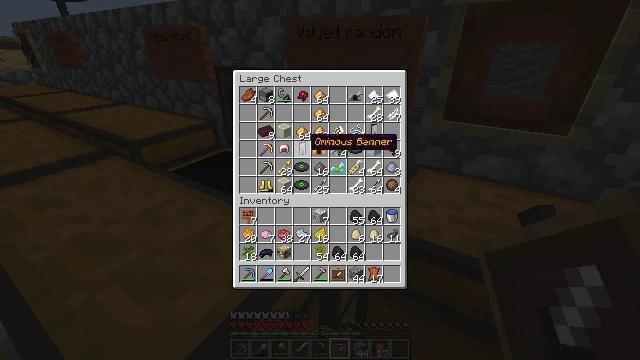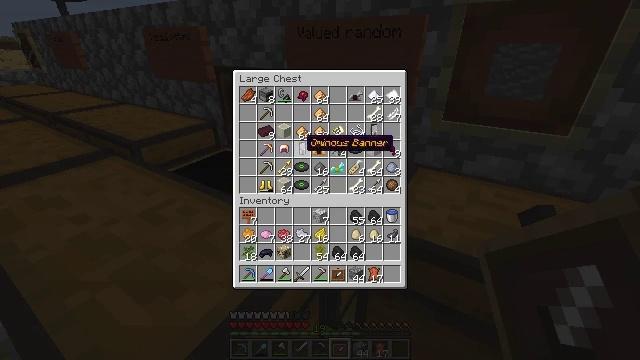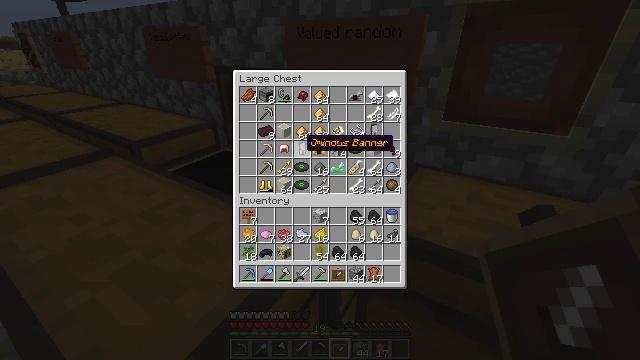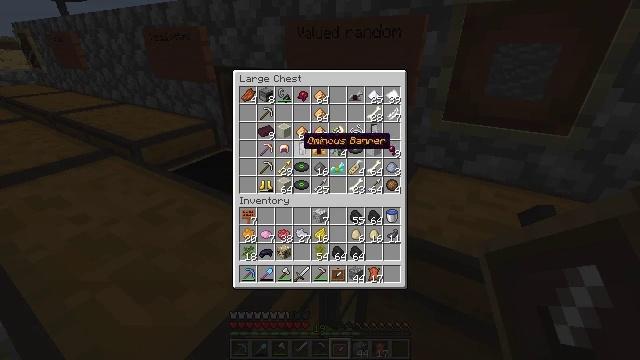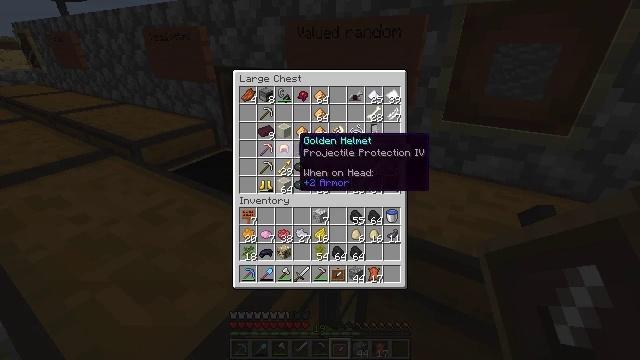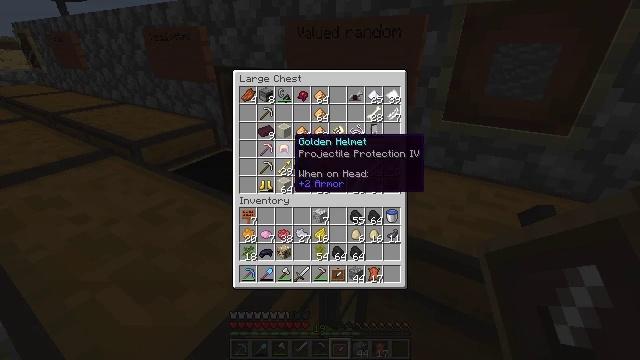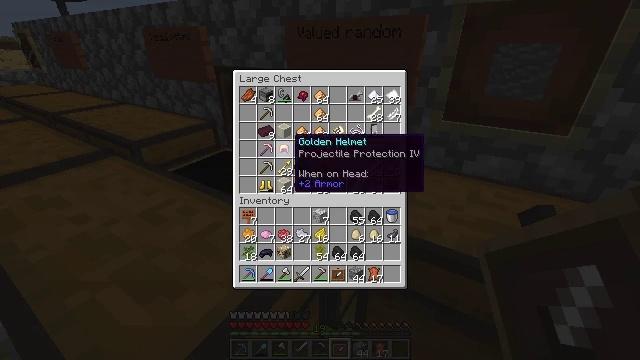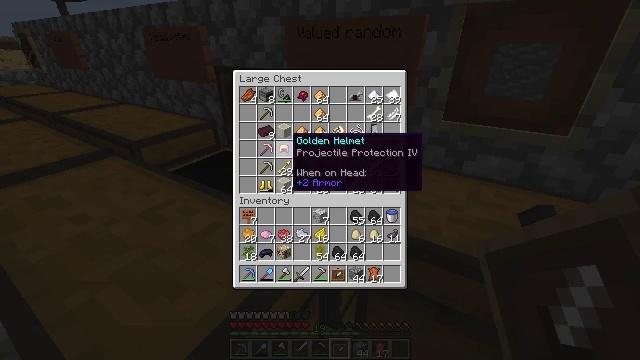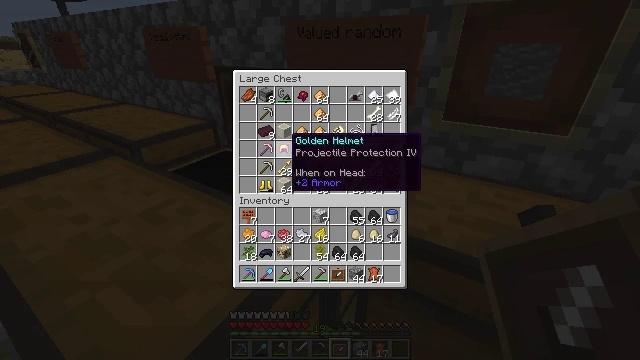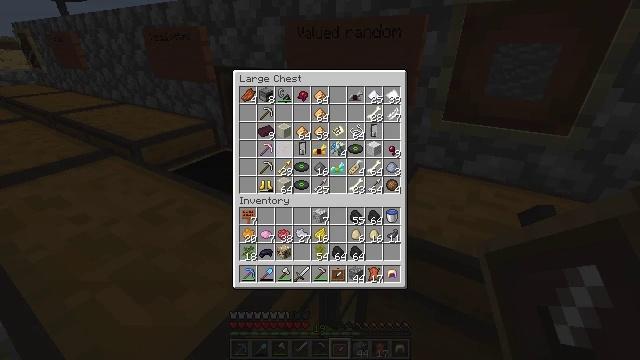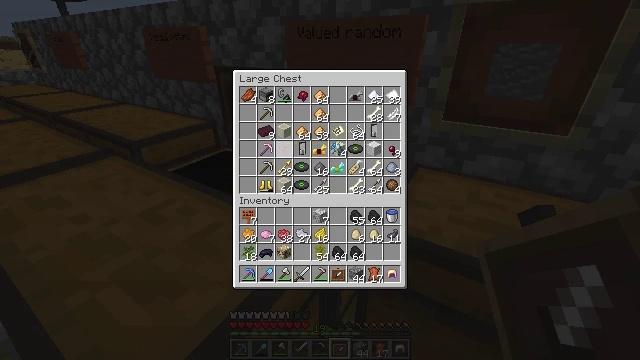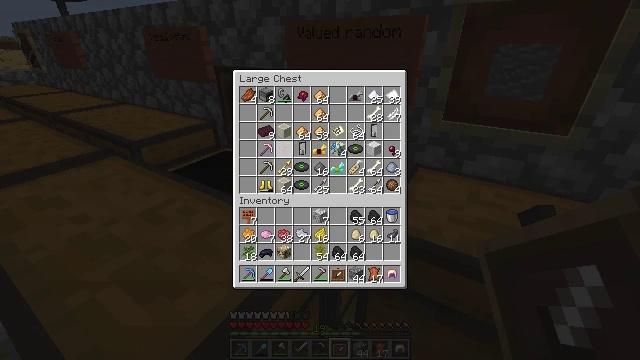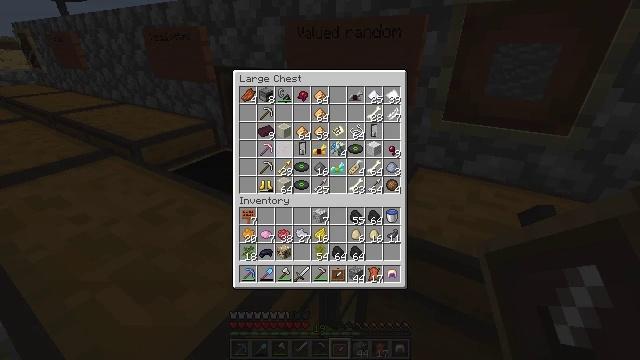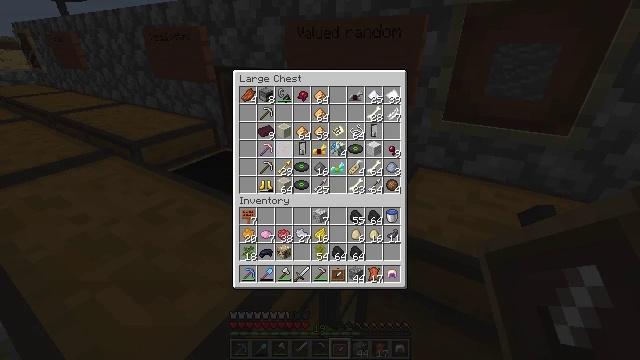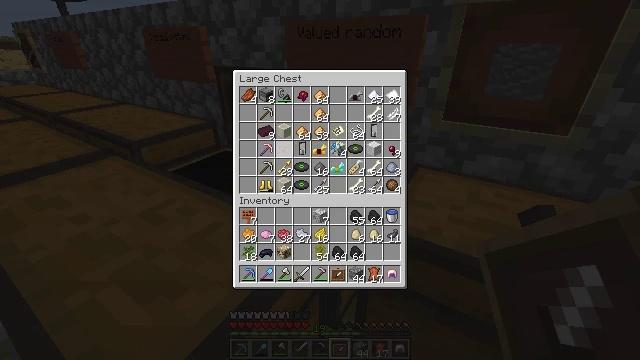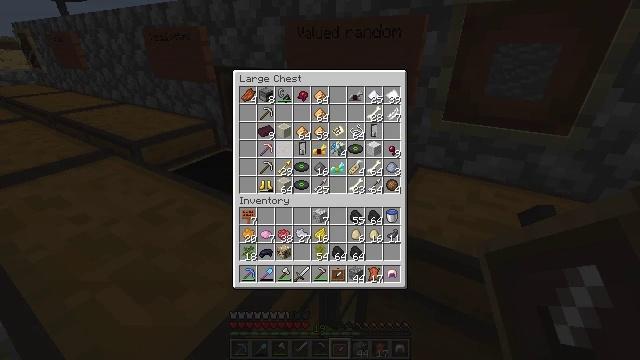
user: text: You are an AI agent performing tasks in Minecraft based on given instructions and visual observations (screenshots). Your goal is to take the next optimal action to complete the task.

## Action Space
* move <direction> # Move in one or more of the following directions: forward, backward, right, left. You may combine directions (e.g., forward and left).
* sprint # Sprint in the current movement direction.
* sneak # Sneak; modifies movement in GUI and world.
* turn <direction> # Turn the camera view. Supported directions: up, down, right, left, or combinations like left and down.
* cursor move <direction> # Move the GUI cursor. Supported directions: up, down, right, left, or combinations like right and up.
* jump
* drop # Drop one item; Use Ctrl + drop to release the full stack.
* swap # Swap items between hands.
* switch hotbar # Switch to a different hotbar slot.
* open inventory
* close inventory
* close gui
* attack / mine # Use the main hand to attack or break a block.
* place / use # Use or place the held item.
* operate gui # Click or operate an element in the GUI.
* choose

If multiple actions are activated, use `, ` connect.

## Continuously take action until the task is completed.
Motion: motion action
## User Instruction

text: Gather the acacia wall sign.
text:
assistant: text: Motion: sneak
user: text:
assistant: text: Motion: sneak
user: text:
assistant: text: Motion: sneak
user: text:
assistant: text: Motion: sneak
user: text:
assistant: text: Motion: sneak
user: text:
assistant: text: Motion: sneak
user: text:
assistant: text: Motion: sneak
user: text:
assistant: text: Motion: sneak
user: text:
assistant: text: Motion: sneak, choose
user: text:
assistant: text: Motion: sneak, choose
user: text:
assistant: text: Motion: sneak
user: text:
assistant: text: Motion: sneak
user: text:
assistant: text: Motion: sneak
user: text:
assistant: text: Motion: sneak
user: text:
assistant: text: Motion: sneak
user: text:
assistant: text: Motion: sneak, cursor move right
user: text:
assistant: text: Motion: sneak, cursor move right
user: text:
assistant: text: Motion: sneak, cursor move right
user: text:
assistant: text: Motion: sneak
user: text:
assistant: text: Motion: sneak
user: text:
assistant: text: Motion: no_op
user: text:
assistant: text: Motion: no_op
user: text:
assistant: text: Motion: no_op
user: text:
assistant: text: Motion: no_op
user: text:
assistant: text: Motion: no_op
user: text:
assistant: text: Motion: no_op
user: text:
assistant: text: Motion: cursor move left
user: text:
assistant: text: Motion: no_op
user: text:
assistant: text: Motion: no_op
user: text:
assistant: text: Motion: no_op